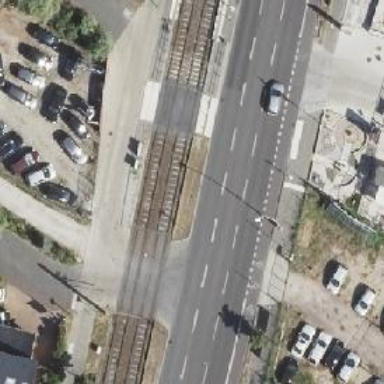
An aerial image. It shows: Uncontrolled tram level crossing.